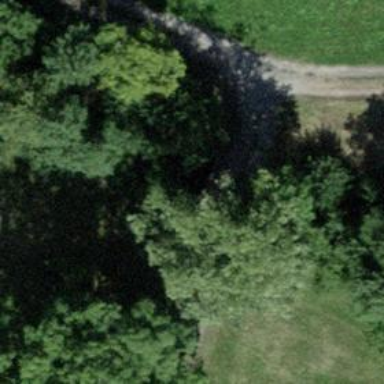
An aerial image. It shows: Path leading to bridge.